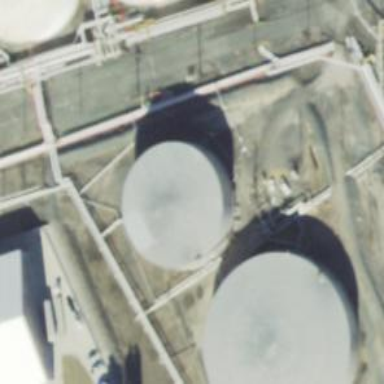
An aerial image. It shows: Storage tank created as man-made structure.